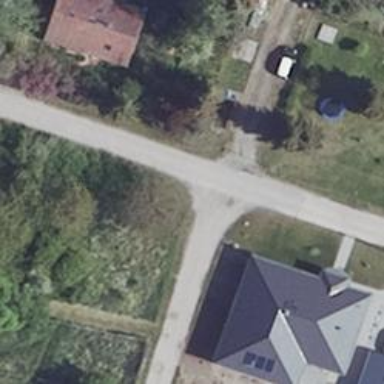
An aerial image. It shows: Residential road with concrete surface.